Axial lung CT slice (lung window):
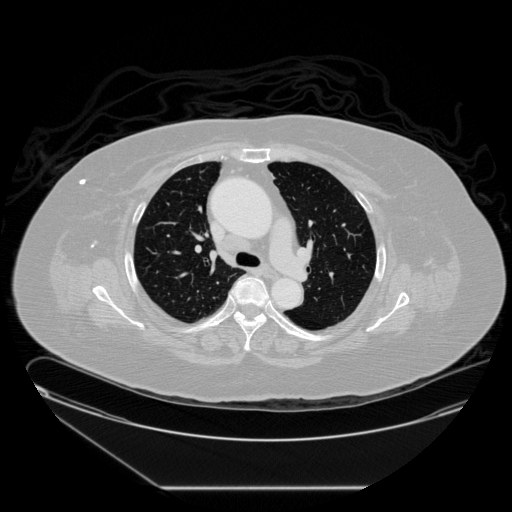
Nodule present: no